Question: I'm currently developing an Eclipse RCP application, and am in need of using an <URL> as a 'CellLabelProvider' for a 'TableViewerColumn'
This is because when I use any other 'CellLabelProvider', the Image used is not centered.
is that when the row is selected, the background of the cell that has this provider is of a darker blue than all the other cells.
This is how the "selected" state looks:

Here's my OwnerDrawLabelProvider:
'''
class SomeLabelProvider extends OwnerDrawLabelProvider {
private static final int smallColumnSize = 70;
@Override
protected void measure( Event event, Object element ) {
Rectangle rectangle = IMAGE_CHECKED.getBounds();
event.setBounds( new Rectangle( event.x, event.y, smallColumnSize,
rectangle.height ) );
}
@Override
protected void paint( Event event, Object element ) {
Rectangle bounds = event.getBounds();
//paint icon at the center
event.gc.drawImage( getImage( element ),
bounds.x + ((smallColumnSize -
IMAGE_CHECKED.getBounds().width) / 2),
bounds.y );
}
//this is implemented somewhere else
protected abstract Image getImage( Object element );
}
'''
Thanks in advance!
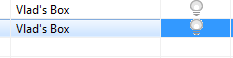
Answer: This is caused by the default 'erase' method, the JavaDoc for this says:
> Handle the erase event. The default implementation colors the
background of selected areas with SWT.COLOR_LIST_SELECTION and
foregrounds with SWT.COLOR_LIST_SELECTION_TEXT. Note that this
implementation causes non-native behavior on some platforms.
Subclasses should override this method and not call the super
implementation.
So just add an 'erase' override which does nothing:
'''
@Override
protected void erase(Event event, Object element)
{
// Don't call super to avoid selection draw
}
'''